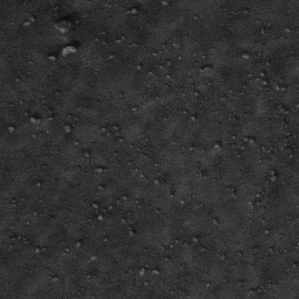
Label: frost